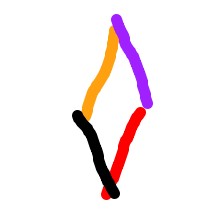
Shape: rhombus